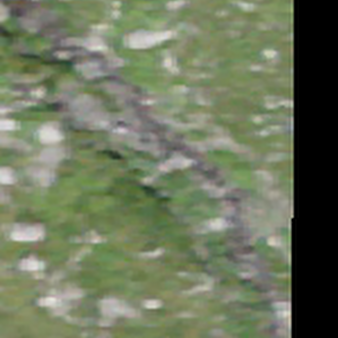
Label: other